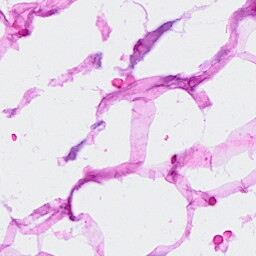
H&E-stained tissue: Breast